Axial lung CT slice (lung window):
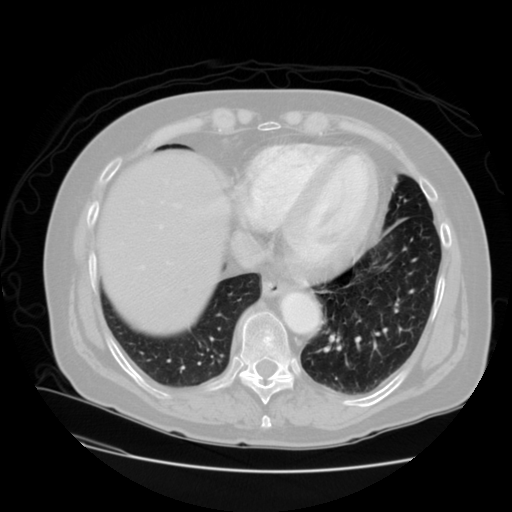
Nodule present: no